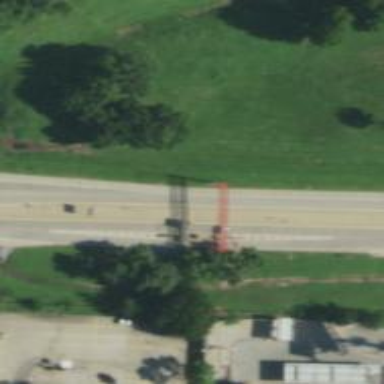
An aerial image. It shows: Toll gantry on the road.